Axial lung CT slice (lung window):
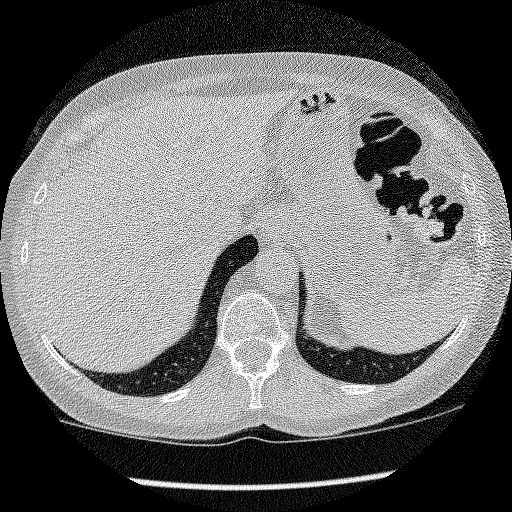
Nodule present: no